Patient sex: M
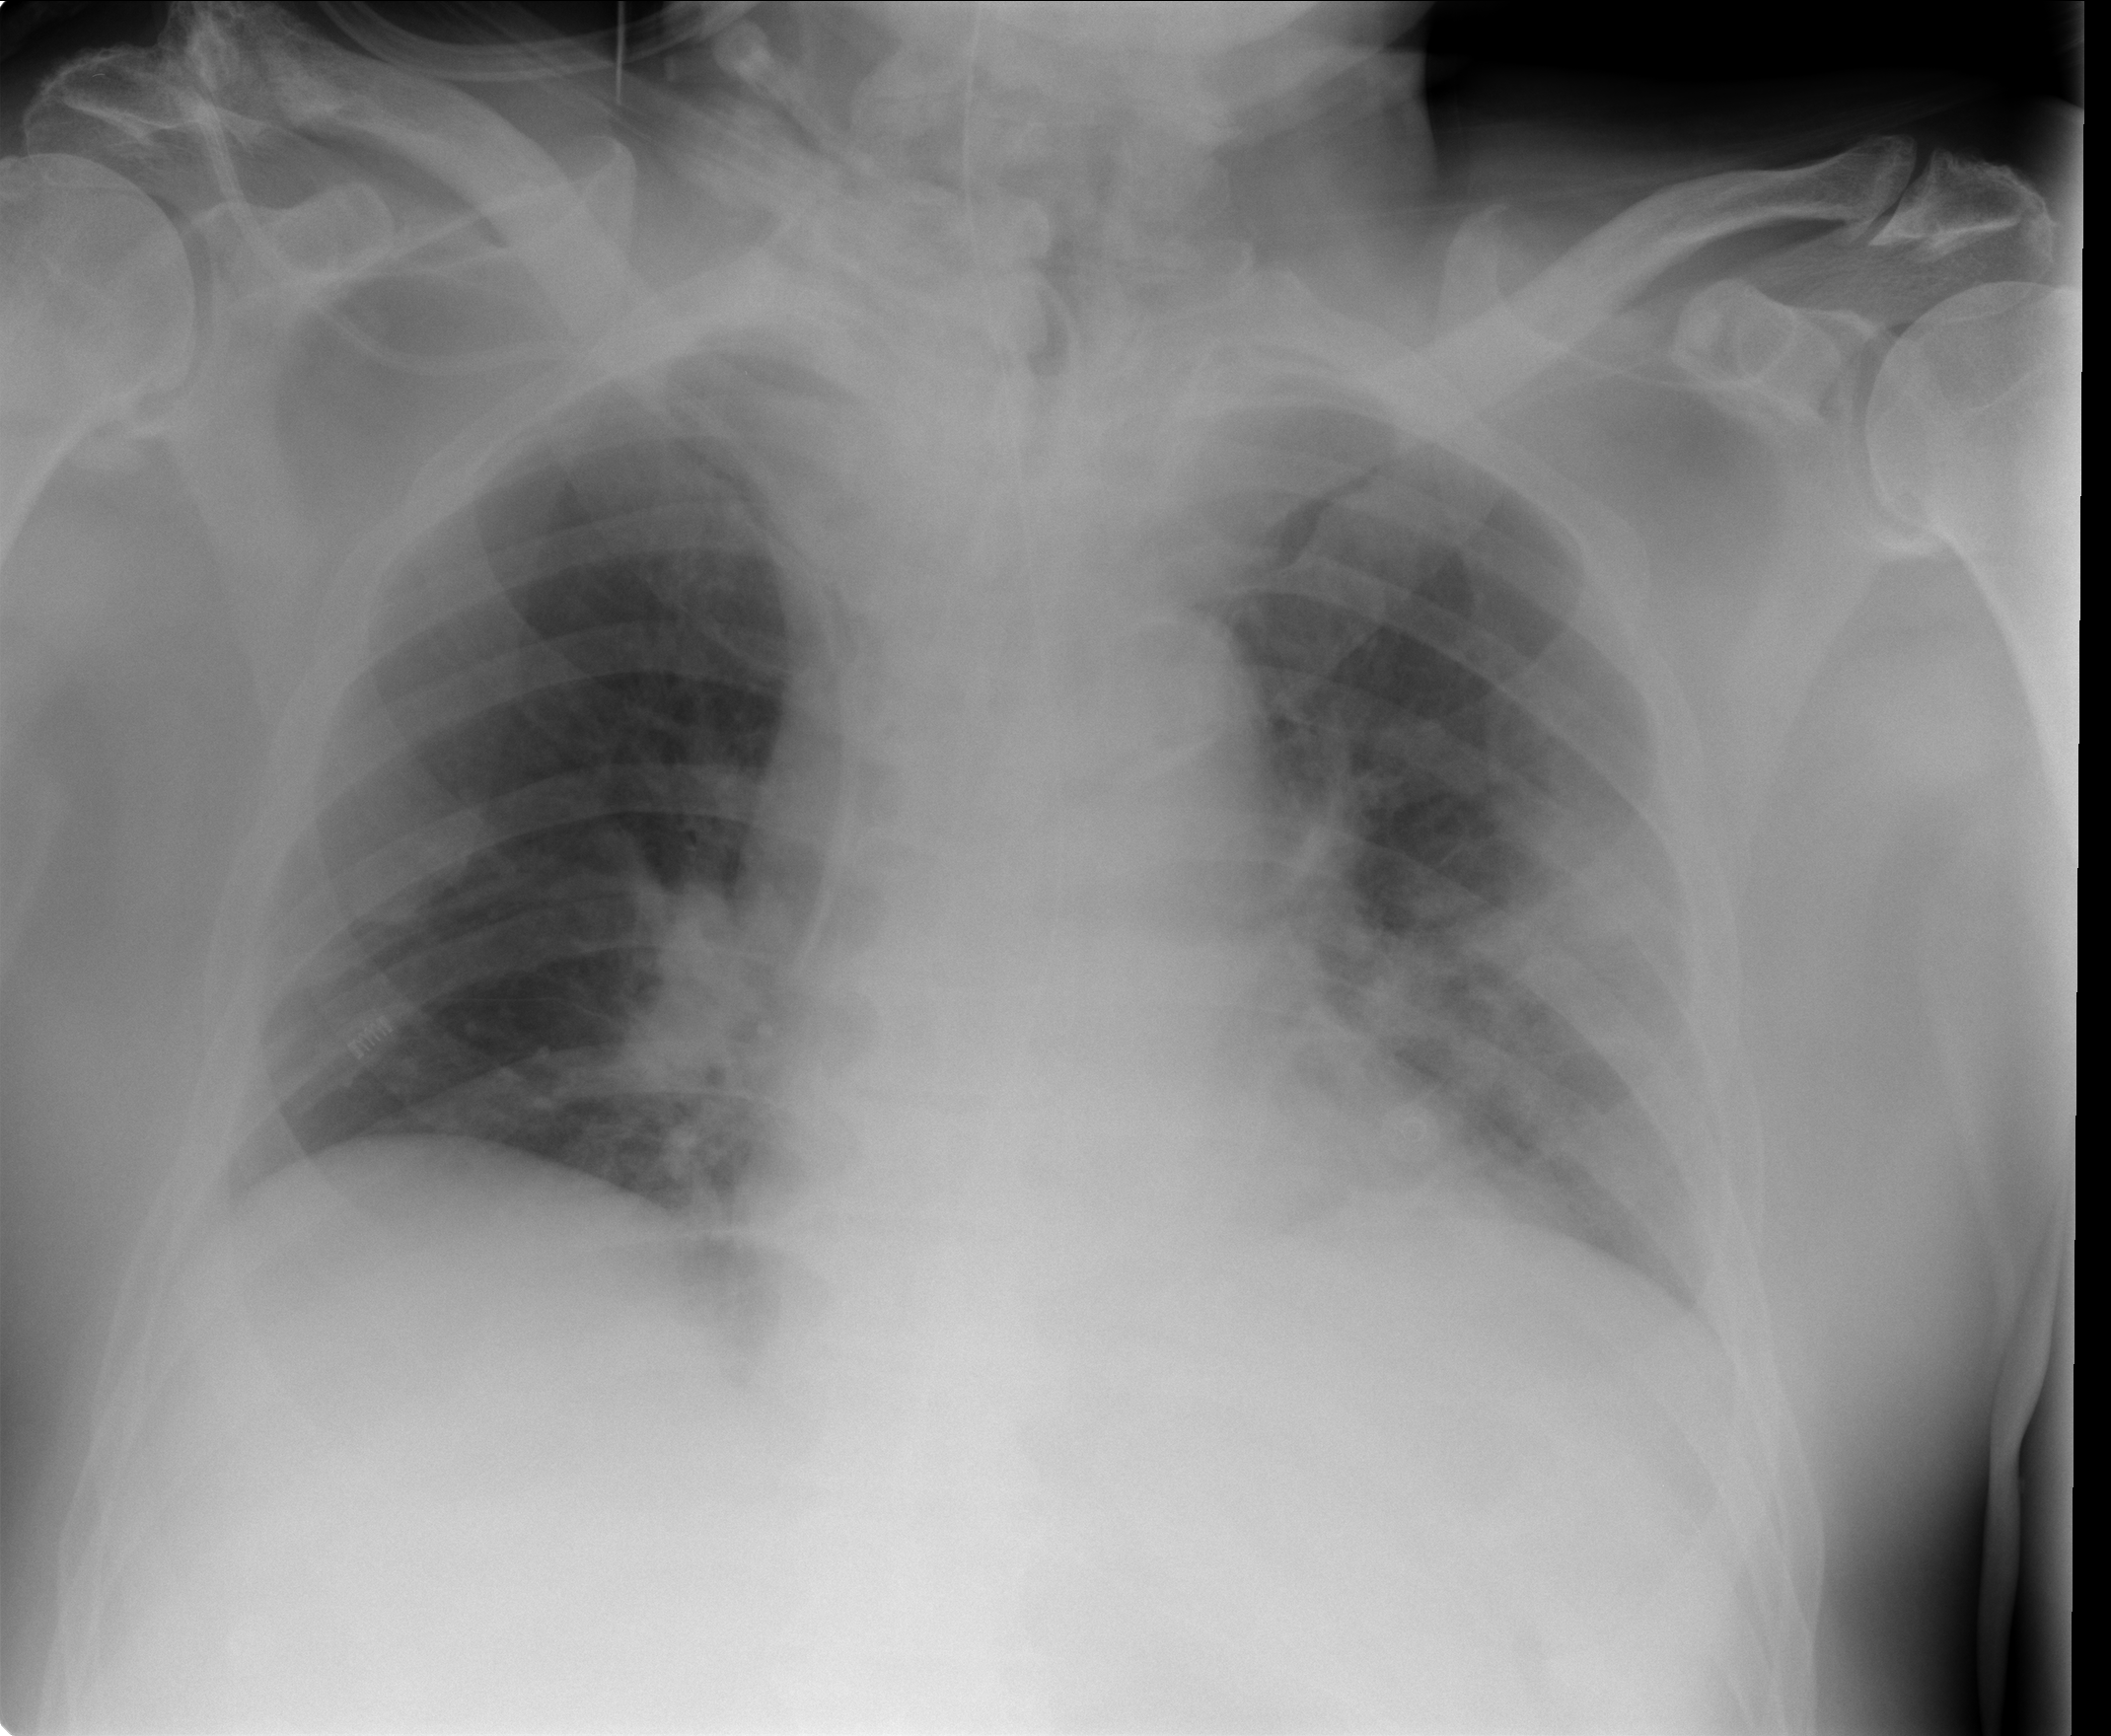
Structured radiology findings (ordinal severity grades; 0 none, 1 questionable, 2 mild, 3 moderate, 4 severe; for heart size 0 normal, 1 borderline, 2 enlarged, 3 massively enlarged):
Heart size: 0
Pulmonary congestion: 0
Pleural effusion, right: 0
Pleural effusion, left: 2
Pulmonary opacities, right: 0
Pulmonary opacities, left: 3
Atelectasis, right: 0
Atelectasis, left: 2